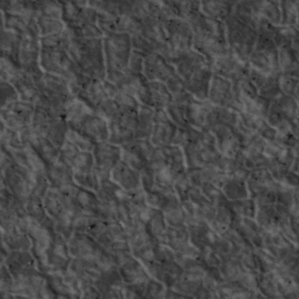
Label: non_frost